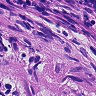
Metastatic tissue present: yes